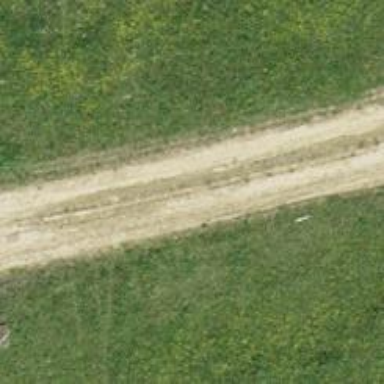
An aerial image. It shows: Track with grade2 tracktype.